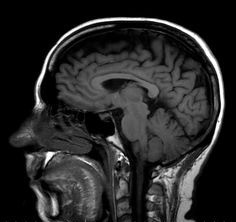
Label: notumor